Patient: sex F, age 62
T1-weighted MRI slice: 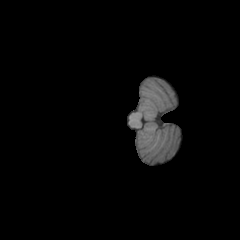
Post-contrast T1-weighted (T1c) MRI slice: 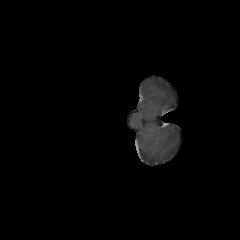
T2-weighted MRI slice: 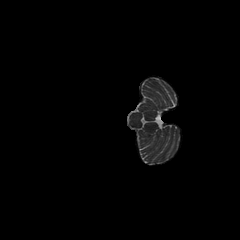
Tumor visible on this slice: no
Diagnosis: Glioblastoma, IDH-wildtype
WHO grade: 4